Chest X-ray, AP view. Patient: 63 years old, sex M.
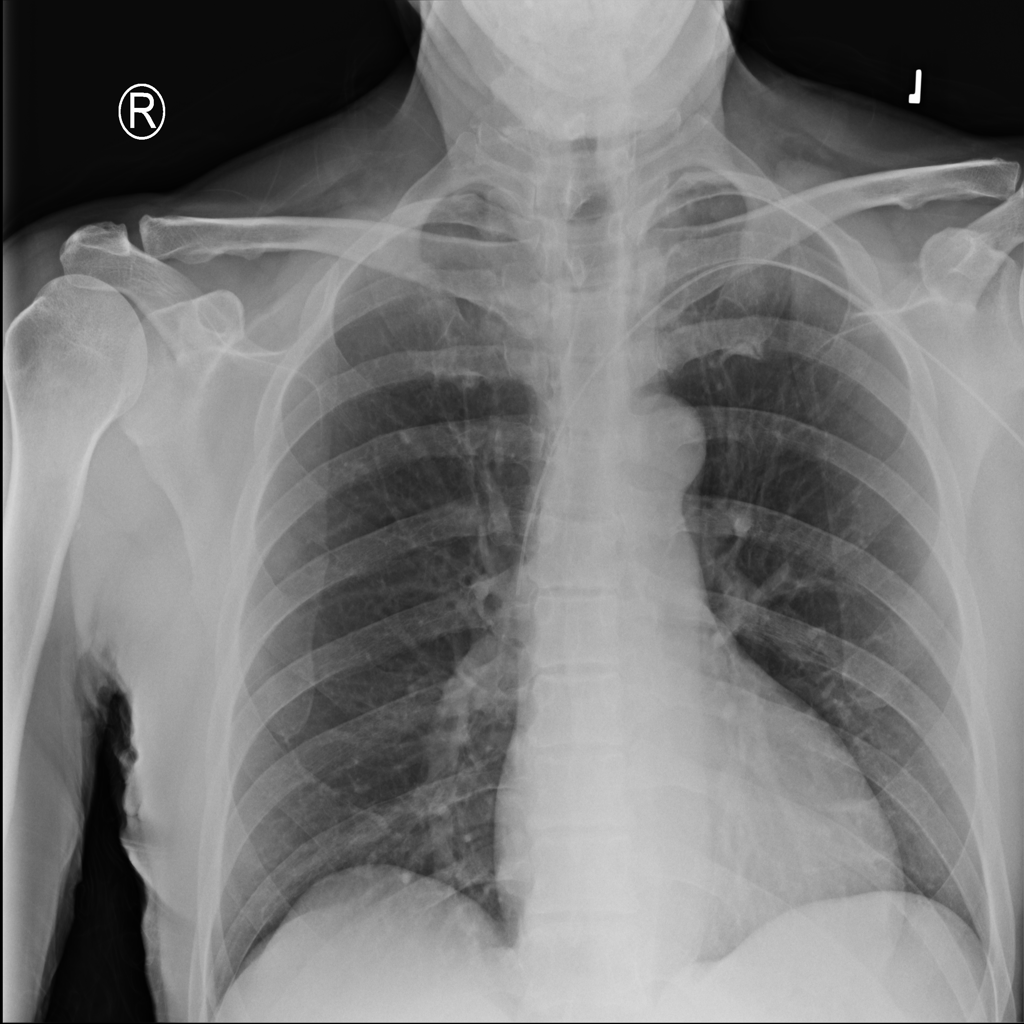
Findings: No Finding